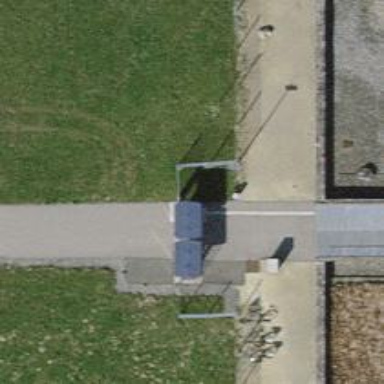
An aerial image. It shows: Gate.